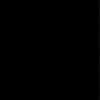
Label: dusty